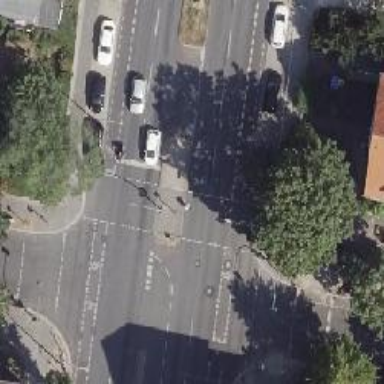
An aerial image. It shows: Crossing with traffic signals.